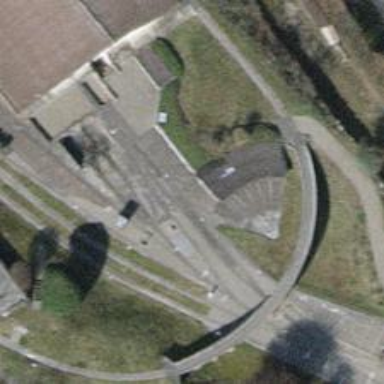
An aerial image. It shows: Miniature railway.